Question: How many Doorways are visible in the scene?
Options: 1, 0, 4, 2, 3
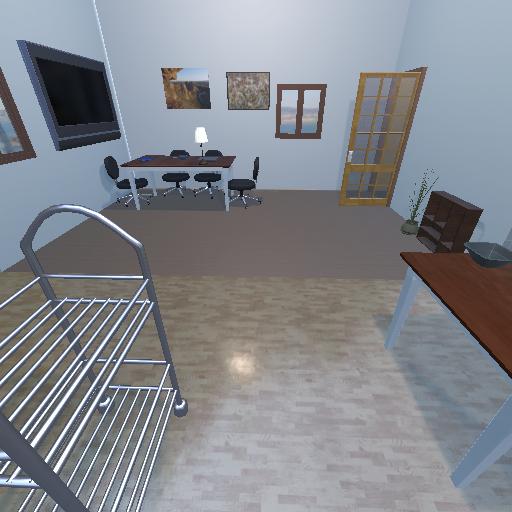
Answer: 1